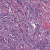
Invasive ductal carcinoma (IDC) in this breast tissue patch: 1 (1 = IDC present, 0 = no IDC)